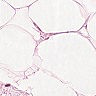
Metastatic tissue present: no